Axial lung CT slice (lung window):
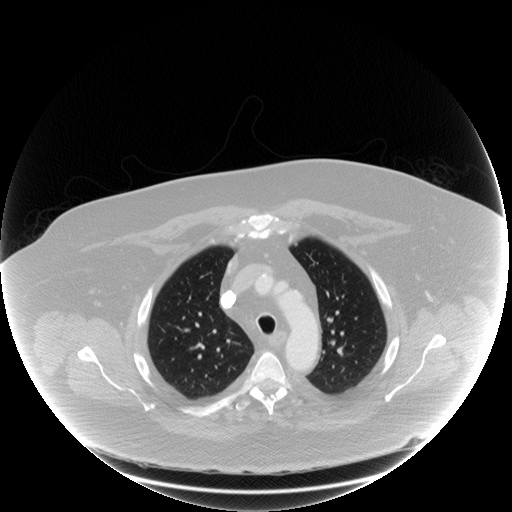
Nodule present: no